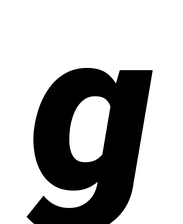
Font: Roboto-Italic_Black_Italic